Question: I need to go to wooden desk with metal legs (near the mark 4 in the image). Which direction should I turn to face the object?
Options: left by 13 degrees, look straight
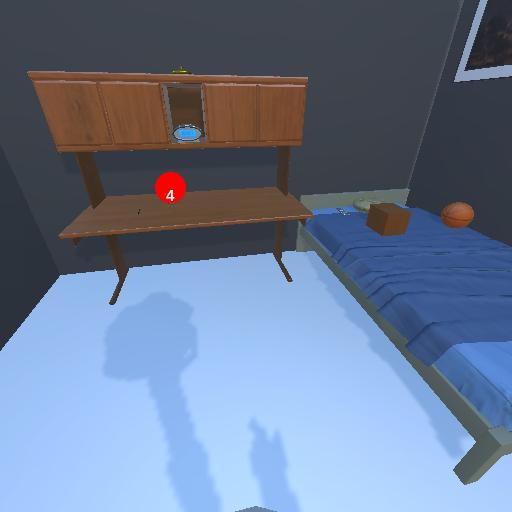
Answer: left by 13 degrees